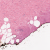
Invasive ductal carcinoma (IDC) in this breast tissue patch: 0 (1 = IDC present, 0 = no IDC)